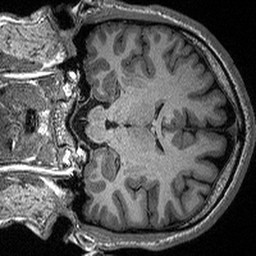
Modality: T1w
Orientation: coronal
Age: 28
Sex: male